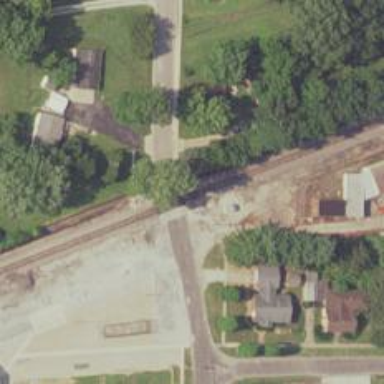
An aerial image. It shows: Railway crossing with lights.